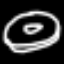
Label: donut